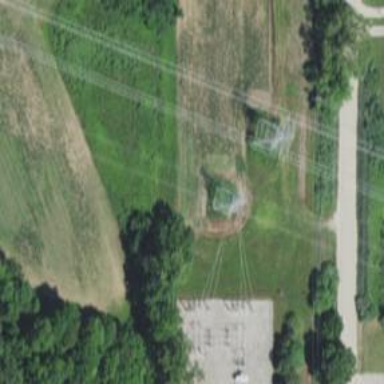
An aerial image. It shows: Lattice structure tower.